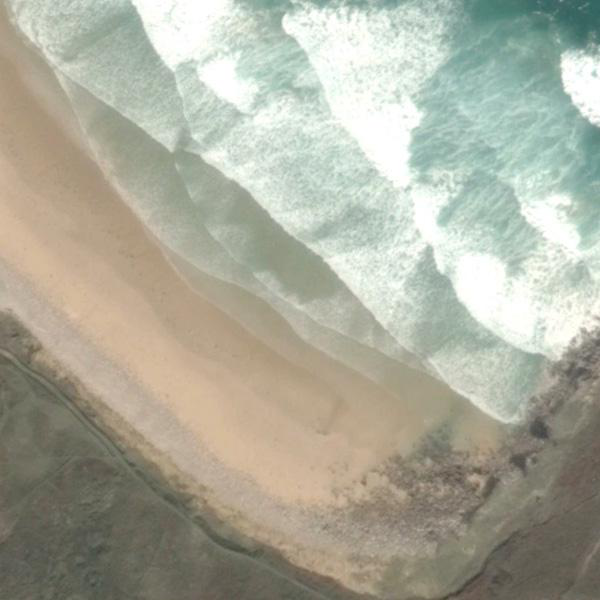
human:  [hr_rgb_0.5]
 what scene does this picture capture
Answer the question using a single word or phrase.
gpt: beach